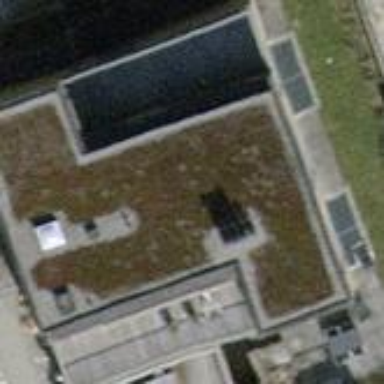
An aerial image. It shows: Flat-roofed apartment building.